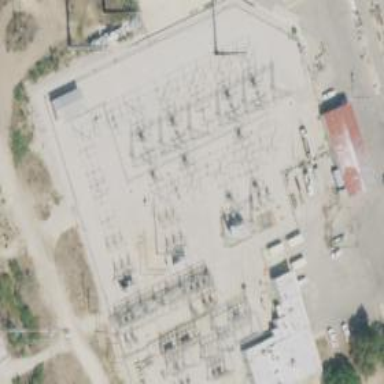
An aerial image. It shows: Switch for power supply.